Question: so I tried to do page transitions on css but the 'leave' transition didn't work, so I tried to do it with 'JS Hooks', but leave animations still doesn't work. I tried commenting on every step and I discovered that 'leave' is not even getting called.
## Script:
'''
methods: {
beforeEnter: function (el) {
console.log("Before Enter")
// ...
},
enter: function (el, done) {
console.log("Entered")
// ...
},
leave: function (el, done) {
console.log("Leave")
// ...
}
}
'''
## Template:
'''
<div id="app">
<nav-bar />
<transition
mode="out-in"
@before-enter="beforeEnter"
@enter="enter"
@leave="leave"
>
<nuxt />
</transition>
</div>
'''

I have read the <URL> for the transitions and I have even copied their code and pasted it as it is but still seems to be of no difference. I used 'yarn create nuxt-app' so you would assume I'm on the most stable update
'''
nuxt: 2.15.8
node: 14.18.1
ubuntu: 18.04.6 LTS
'''
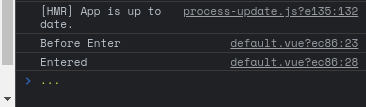
Answer: The documentation that you've linked is related to Vue3, and the API is a bit different there in comparison of Nuxt2 (using Vue2).
Here is the one you should <URL>.
This being by far the easiest to manage transitions
'''
<transition name="slide-fade">
<p v-if="show">hello</p>
</transition>
'''
'''
.slide-fade-enter-active {
transition: all .3s ease;
}
.slide-fade-leave-active {
transition: all .8s cubic-bezier(1.0, 0.5, 0.8, 1.0);
}
.slide-fade-enter, .slide-fade-leave-to
/* .slide-fade-leave-active below version 2.1.8 */ {
transform: translateX(10px);
opacity: 0;
}
'''